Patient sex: F
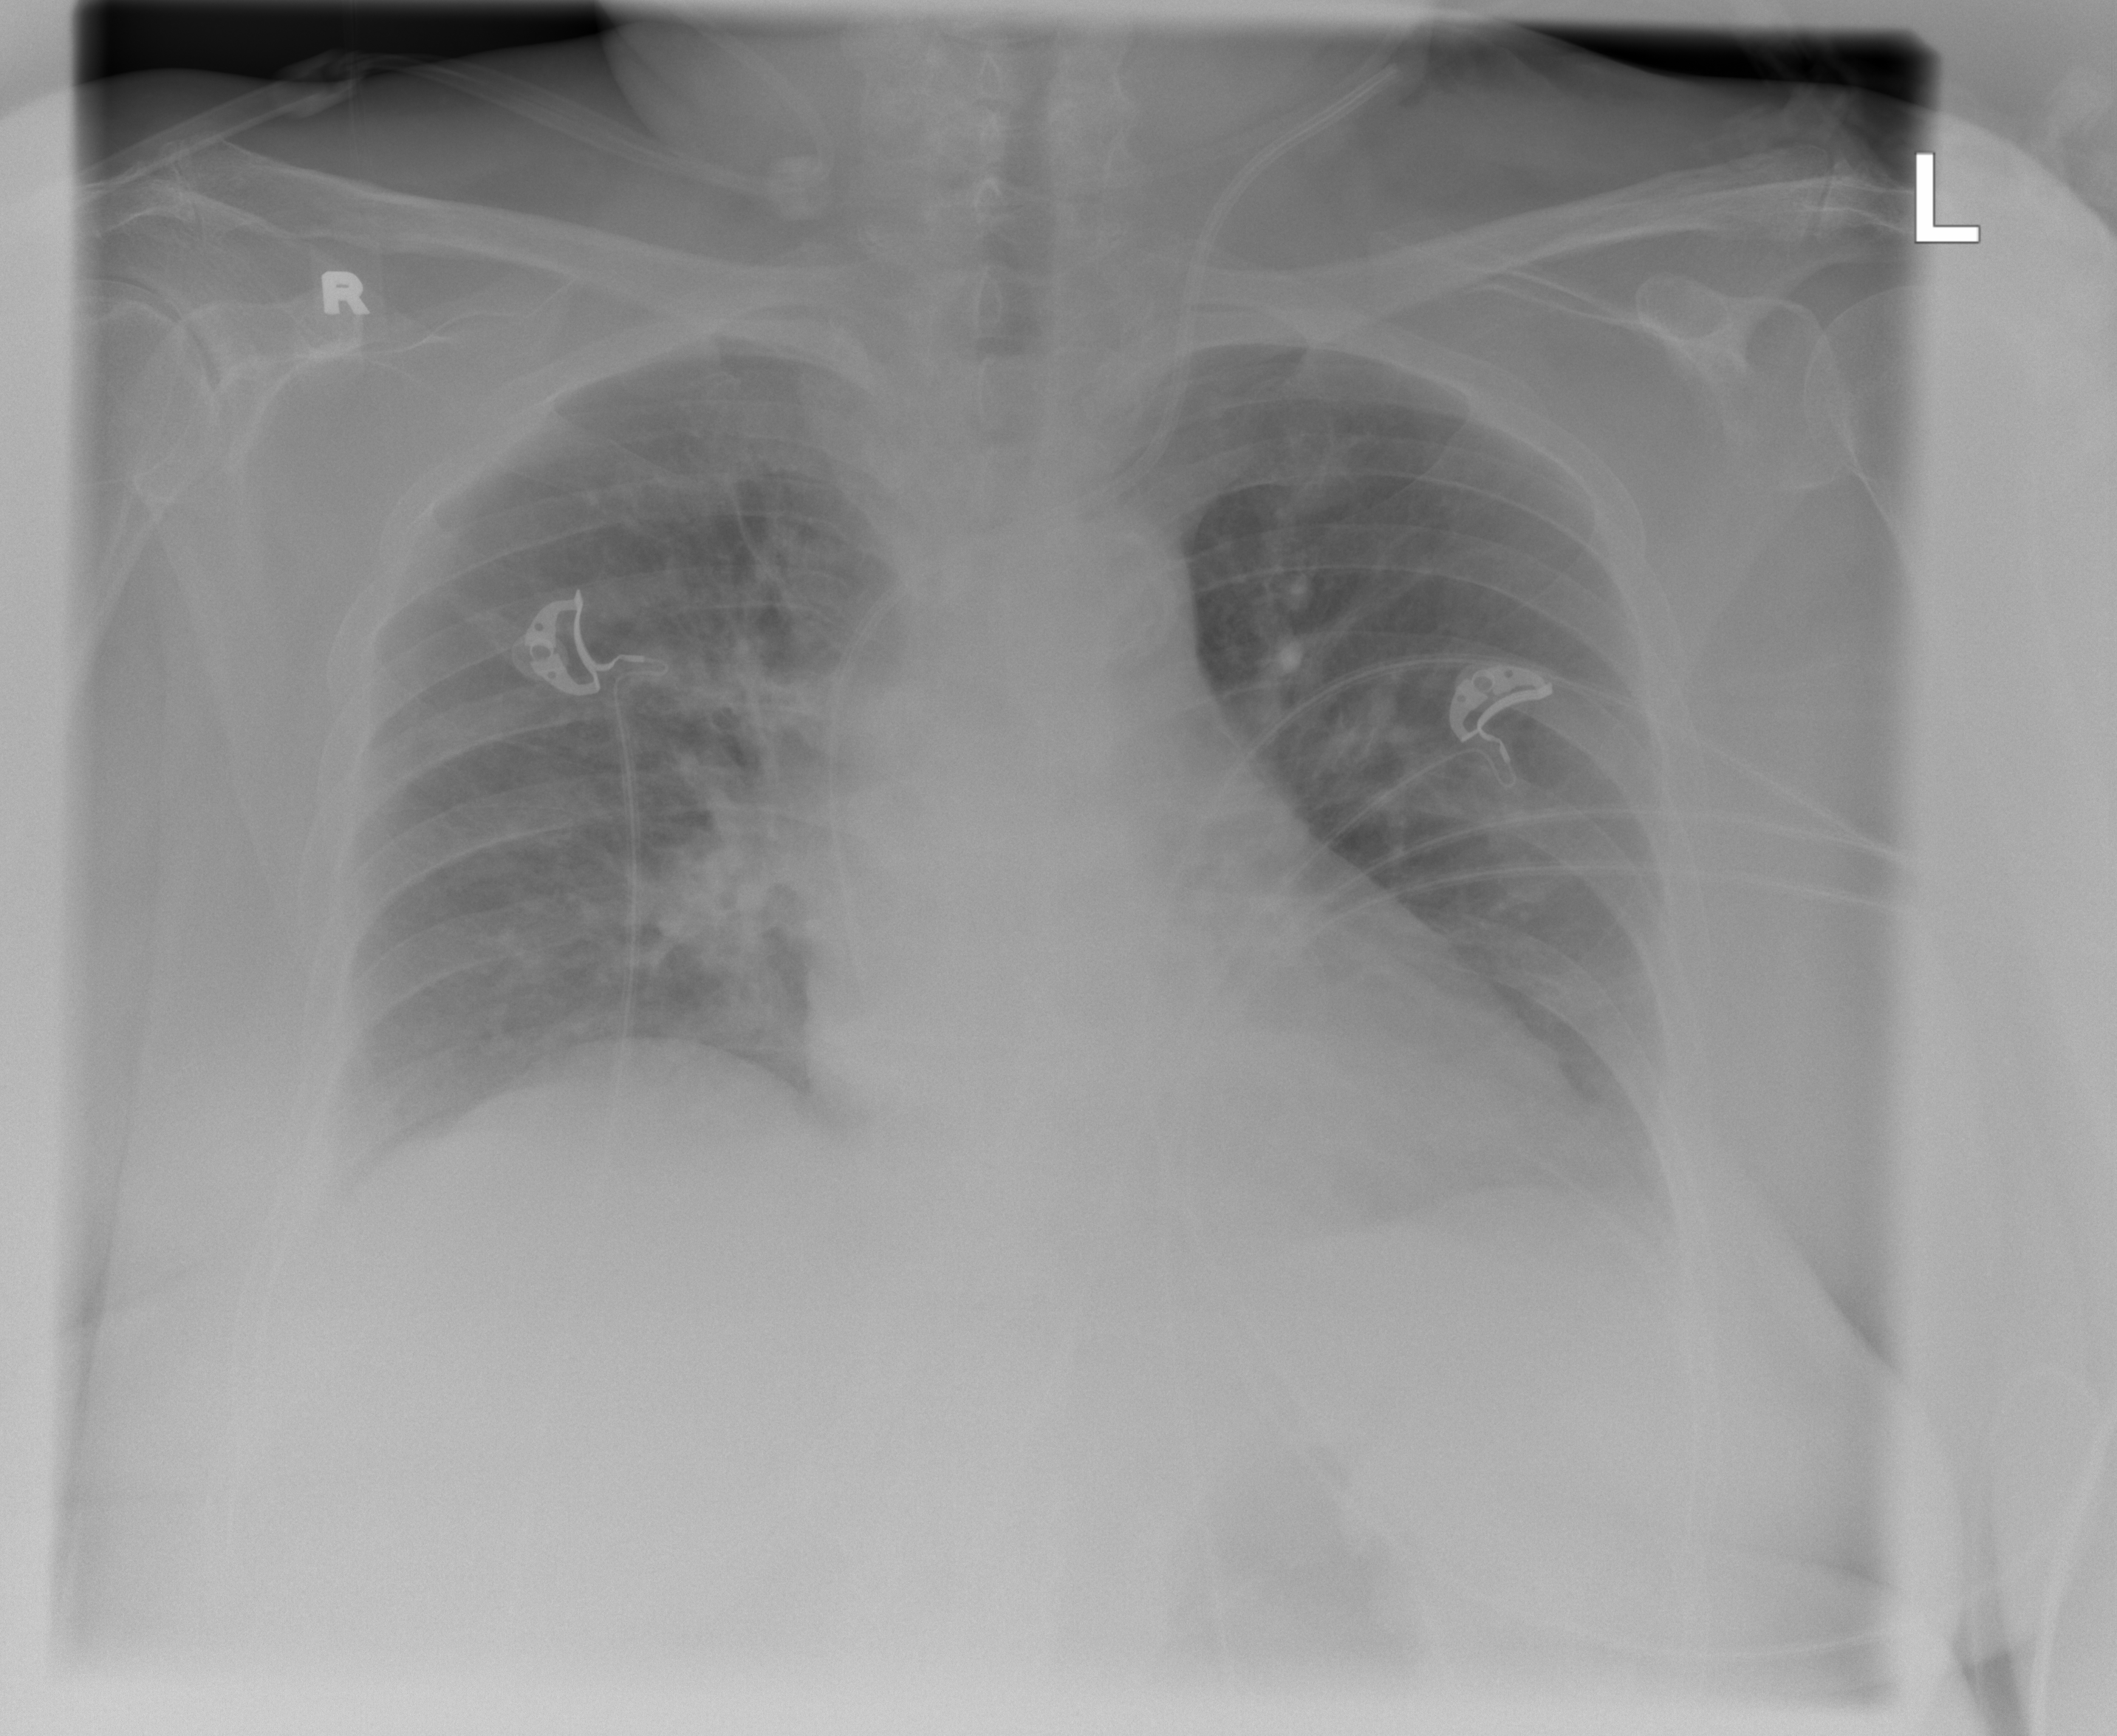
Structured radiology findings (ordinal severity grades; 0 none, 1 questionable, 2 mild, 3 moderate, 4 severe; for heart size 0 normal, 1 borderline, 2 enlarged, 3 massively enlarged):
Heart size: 1
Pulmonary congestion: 2
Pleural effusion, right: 1
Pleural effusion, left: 1
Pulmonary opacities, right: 2
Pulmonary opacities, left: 0
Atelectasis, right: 2
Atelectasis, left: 2